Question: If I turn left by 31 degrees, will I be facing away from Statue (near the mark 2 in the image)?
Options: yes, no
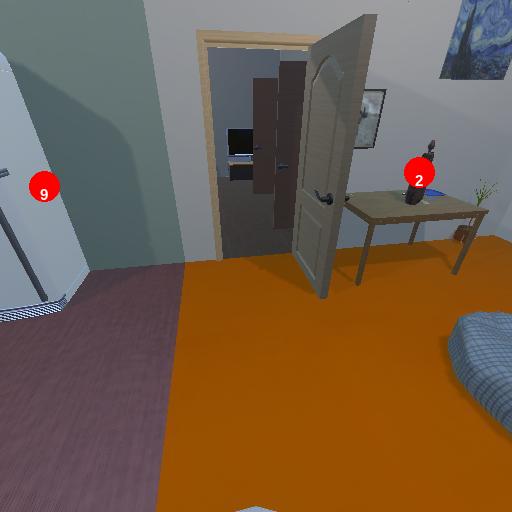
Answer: yes